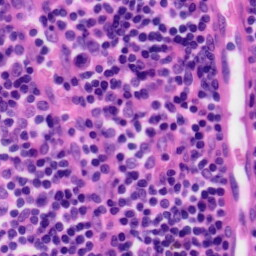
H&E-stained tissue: Tonsil